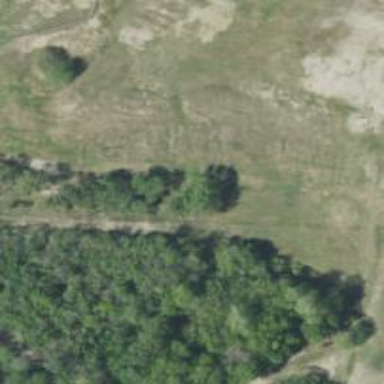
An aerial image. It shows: Disc golf hole.